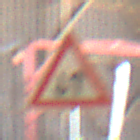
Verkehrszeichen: Gegenverkehr
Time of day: Midday
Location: Indoor (Urban)
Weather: NotSpecified
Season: NotSpecified
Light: Natural